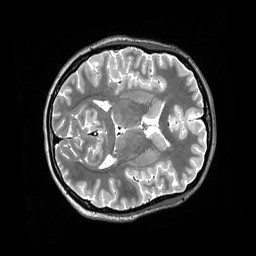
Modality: T2w
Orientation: axial
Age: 21
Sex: female
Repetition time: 3.2 s
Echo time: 0.563 s